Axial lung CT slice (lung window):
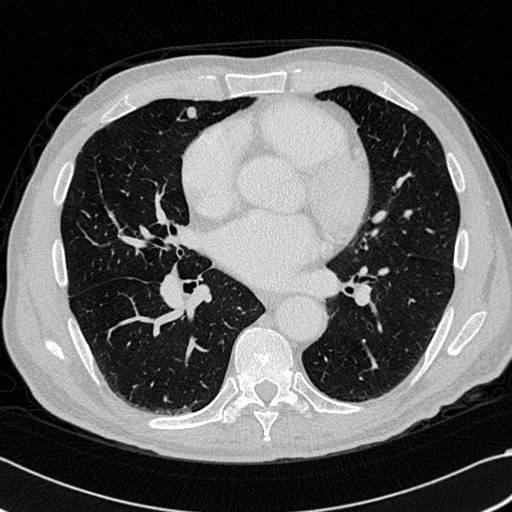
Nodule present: yes
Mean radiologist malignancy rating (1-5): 2.5